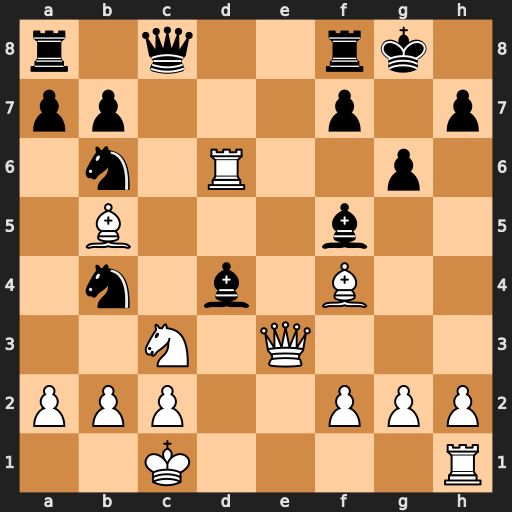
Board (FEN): r1q2rk1/pp3p1p/1n1R2p1/1B3b2/1n1b1B2/2N1Q3/PPP2PPP/2K4R
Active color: w
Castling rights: -
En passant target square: -
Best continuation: Qxd4 Nxa2+ Kb1 Nxc3+ bxc3